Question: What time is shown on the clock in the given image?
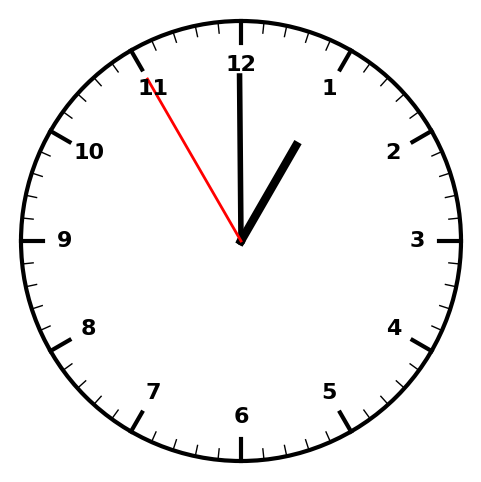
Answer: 12:59:55